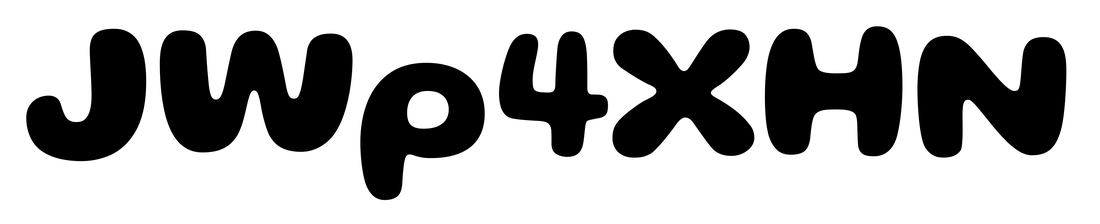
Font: Gluten_Bold